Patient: sex M, age 33
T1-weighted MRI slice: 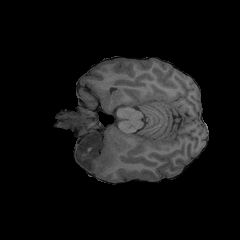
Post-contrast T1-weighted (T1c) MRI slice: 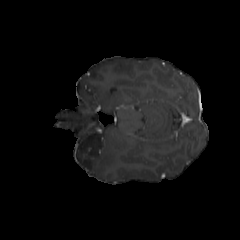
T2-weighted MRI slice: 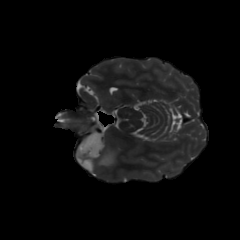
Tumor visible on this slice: yes
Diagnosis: Astrocytoma, IDH-mutant
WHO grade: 4